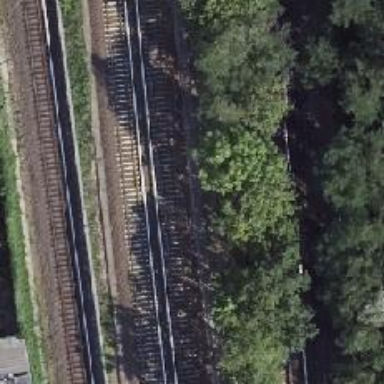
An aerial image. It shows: Light rail electrified railway.